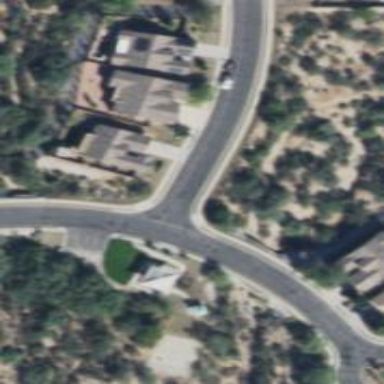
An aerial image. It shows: Residential road with separate sidewalk.